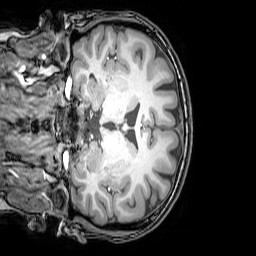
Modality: T1w
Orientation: coronal
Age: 21
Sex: female
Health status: healthy
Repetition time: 0.081 s
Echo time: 0.037 s